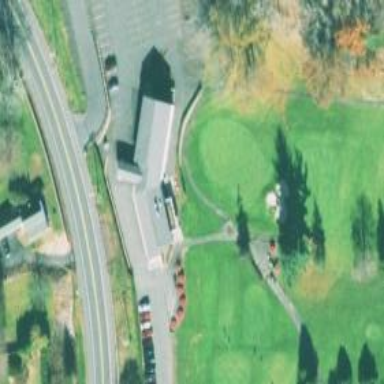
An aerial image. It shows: Path for both road and golf.